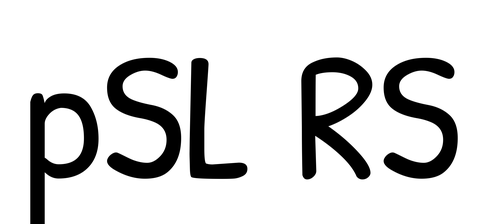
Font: PatrickHand-Regular